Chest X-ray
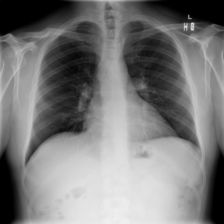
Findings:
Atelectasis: negative
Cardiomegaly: negative
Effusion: negative
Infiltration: negative
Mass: negative
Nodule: negative
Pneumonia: negative
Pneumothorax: negative
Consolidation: negative
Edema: negative
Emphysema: negative
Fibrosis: negative
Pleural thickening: negative
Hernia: negative